Aerial crown-view tile of a tropical tree (Barro Colorado Island, Panama), acquired 20240716:
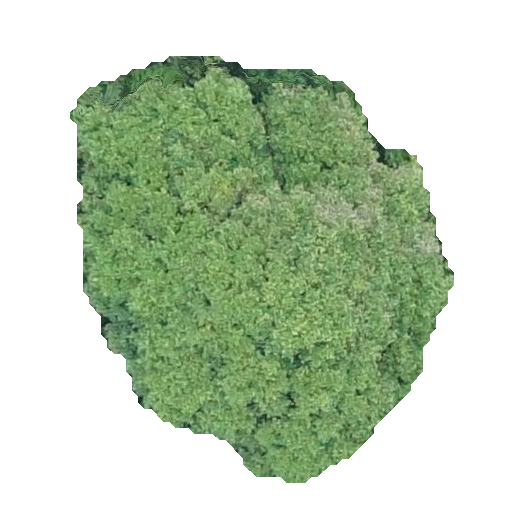
Species: Prioria copaifera
GBIF accepted scientific name: Prioria copaifera
Crown area: 184.776 m²